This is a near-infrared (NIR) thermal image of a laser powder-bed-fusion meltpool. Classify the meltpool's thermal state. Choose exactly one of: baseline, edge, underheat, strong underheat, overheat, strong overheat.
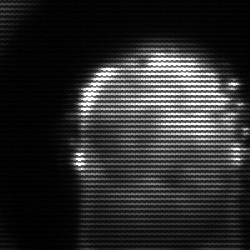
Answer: baseline